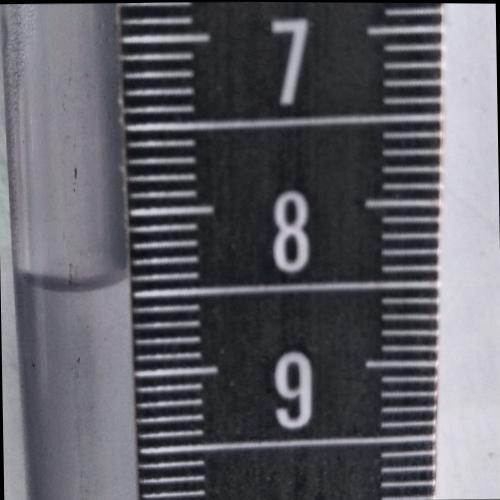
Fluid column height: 8.4 cm